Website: home-depot
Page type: delivery-shipping
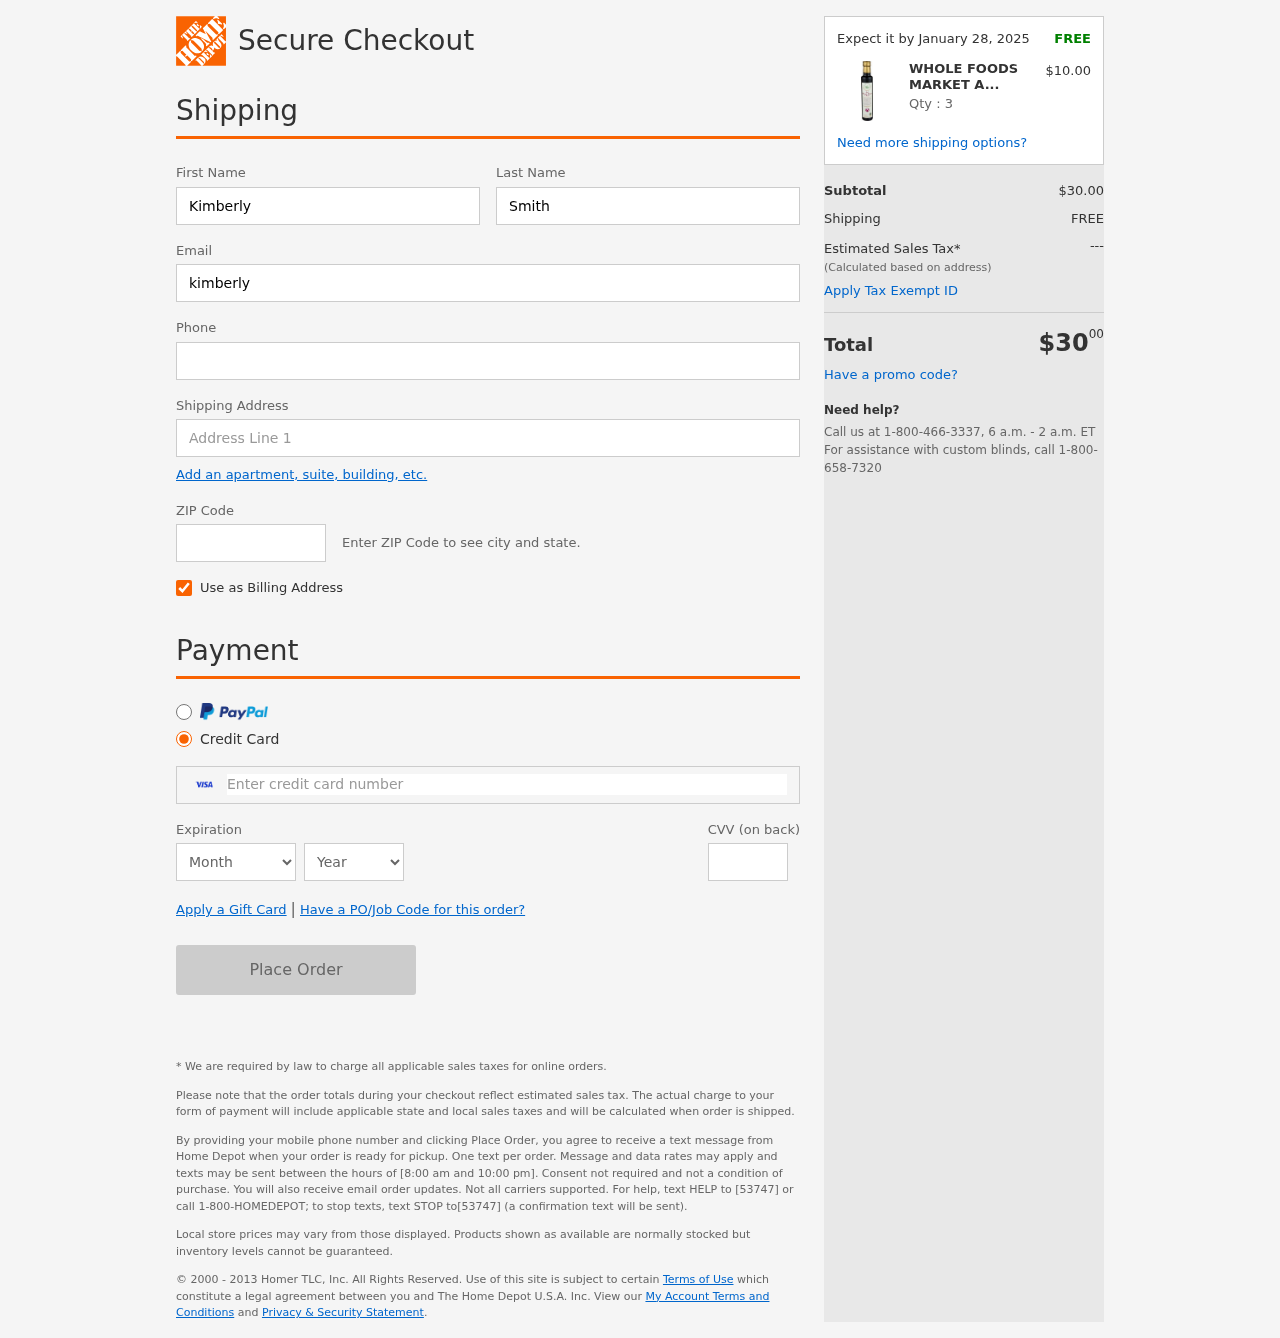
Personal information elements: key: PII_CARD_CVV
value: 145
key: PII_CARD_EXPIRY_MONTH
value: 08
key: PII_CARD_EXPIRY_YEAR
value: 27
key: PII_CARD_NUMBER
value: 4042 1549 3885 4566
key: PII_EMAIL
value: kimberly_smith@hotmail.com
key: PII_FIRSTNAME
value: Kimberly
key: PII_LASTNAME
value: Smith
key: PII_PHONE
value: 7366139018
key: PII_POSTCODE
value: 81305
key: PII_STREET
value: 8405 Nelson Canyon Suite 085
Product elements: key: PRODUCT1_NAME
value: WHOLE FOODS MARKET Aged Balsamic Vinegar of Modena, 8.5 FZ
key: PRODUCT1_PRICE
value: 10
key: PRODUCT1_QUANTITY
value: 3
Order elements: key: ORDER_DELIVERY_DATE
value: Expect it by January 28, 2025
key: ORDER_SUBTOTAL
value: $30.00
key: ORDER_SHIPPING_COST
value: FREE
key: ORDER_TOTAL
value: $3000